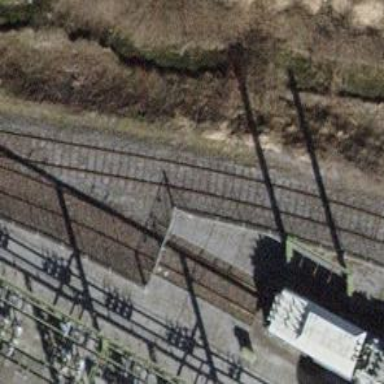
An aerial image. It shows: Railway yard with one track.